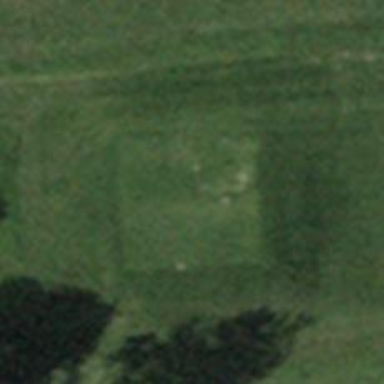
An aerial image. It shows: Golf tee.